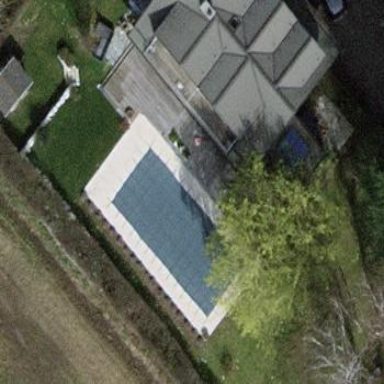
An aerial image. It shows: Swimming pool located in leisure land.